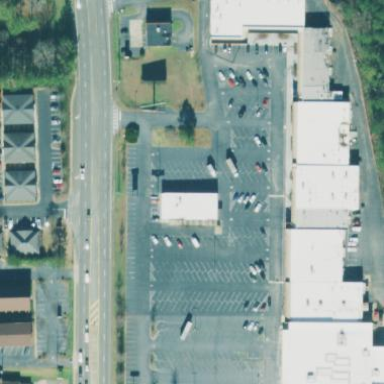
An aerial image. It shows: Retail building.